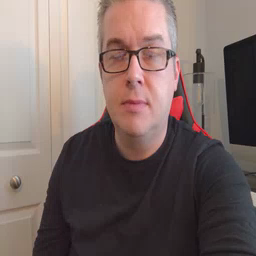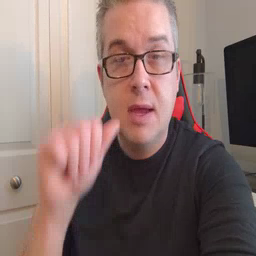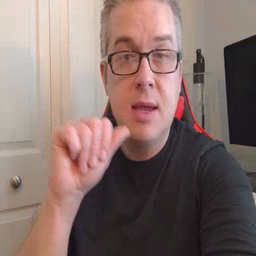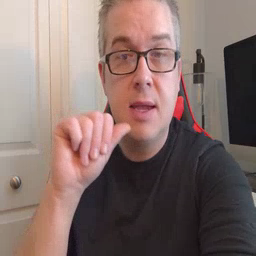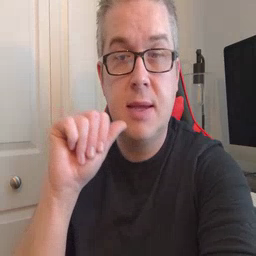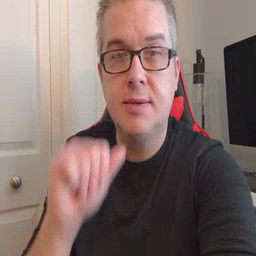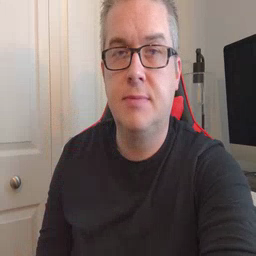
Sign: aunt